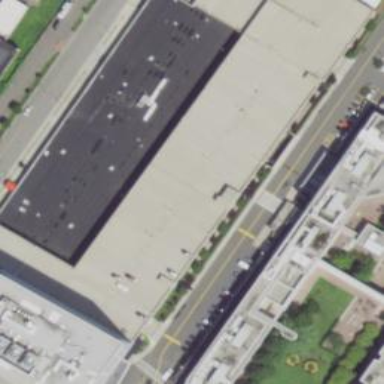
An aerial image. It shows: Building.